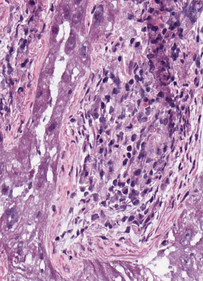
Tumor epithelial tissue: yes
Tumor-associated stroma tissue: yes
Normal tissue: no